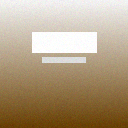
Screen state: on